Field crop: maize
Growth stage: 2
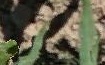
Species: maize